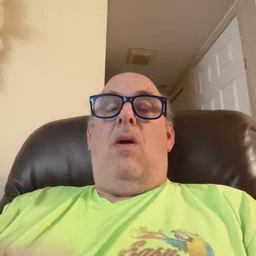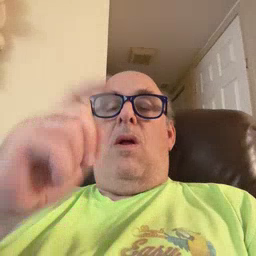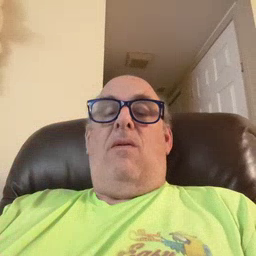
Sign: gift